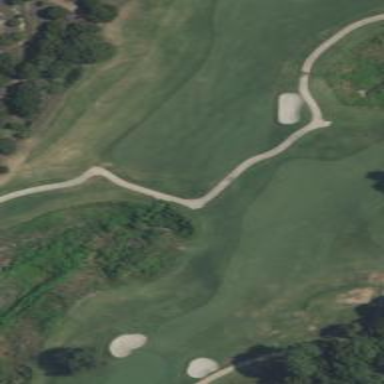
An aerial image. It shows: Golf fairway surrounded by grass.